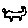
Label: cat